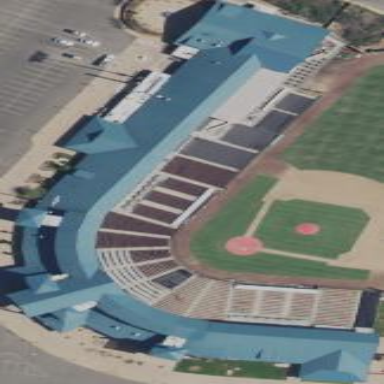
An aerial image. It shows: Baseball stadium building.